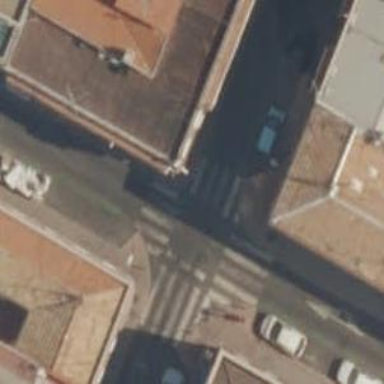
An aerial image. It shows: Asphalt footway with uncontrolled zebra crossing.